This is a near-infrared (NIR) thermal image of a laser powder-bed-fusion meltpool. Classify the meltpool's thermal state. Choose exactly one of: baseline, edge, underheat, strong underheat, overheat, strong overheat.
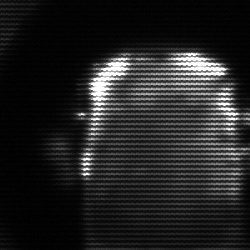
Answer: baseline